Aerial crown-view tile of a tropical tree (Barro Colorado Island, Panama), acquired 20250414:
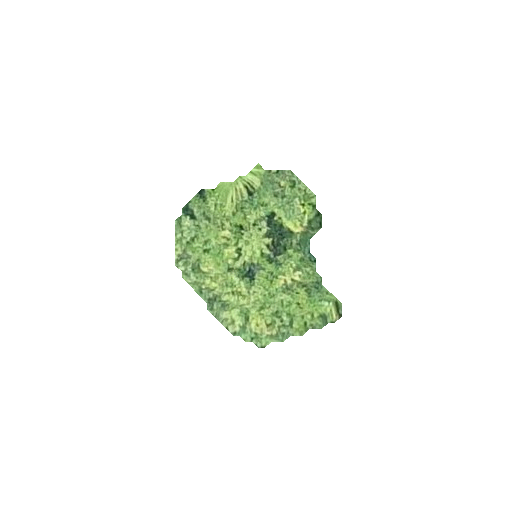
Species: Alseis blackiana
GBIF accepted scientific name: Alseis blackiana
Crown area: 30.191 m²